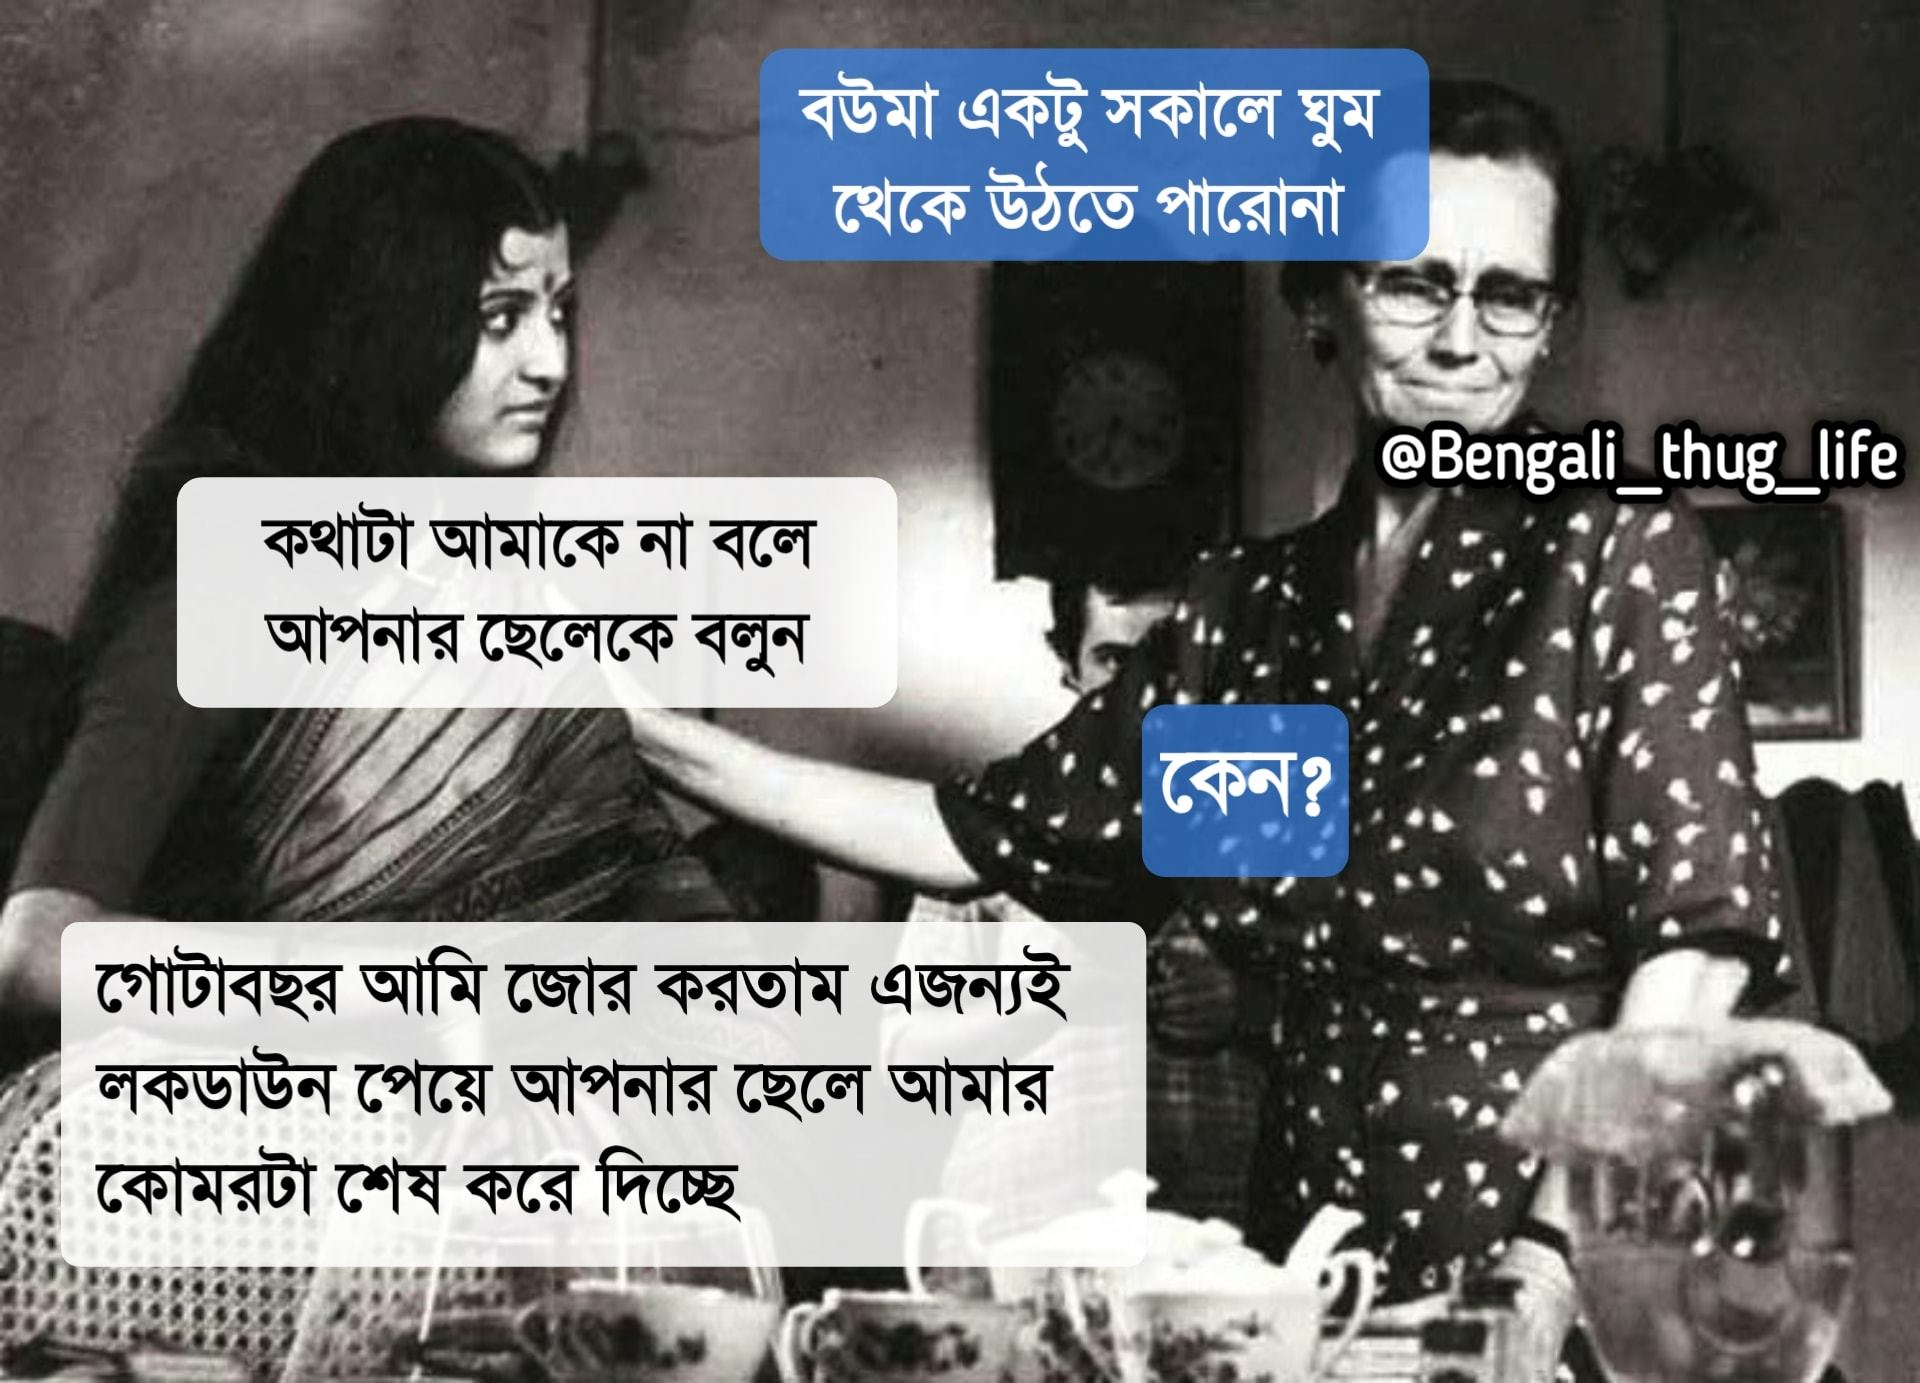
Caption: বউমা একটু সকালে ঘুম থেকে উঠতে পারোনা   কথাটা আমাকে না বলে আপনার ছেলেকে বলুন   কেন ?    গোটাবছর আমি জোর করতাম এজন্যই লকডাউন পেয়ে আপনার ছেলে আমার কোমরটা শেষ করে দিচ্ছে
Label: hate